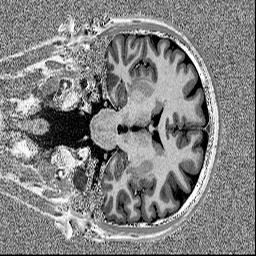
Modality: MP2RAGE
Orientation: coronal
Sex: male